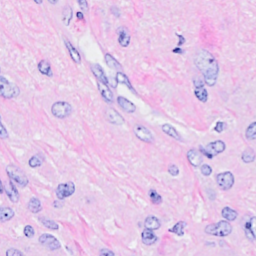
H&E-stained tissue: Breast